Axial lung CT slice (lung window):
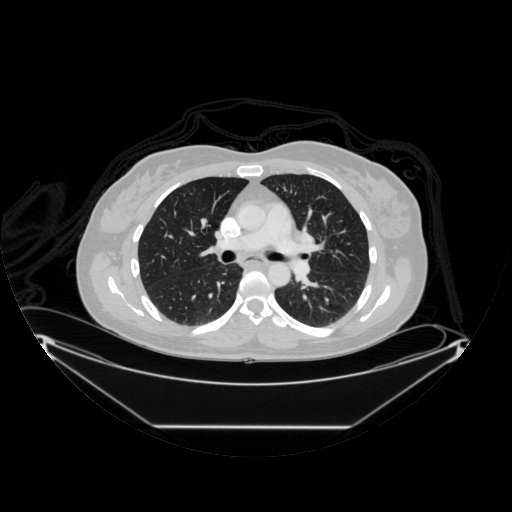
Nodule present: no